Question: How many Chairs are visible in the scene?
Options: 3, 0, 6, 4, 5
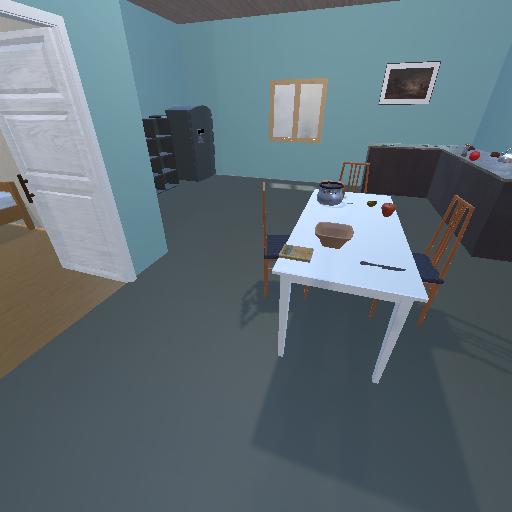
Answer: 3